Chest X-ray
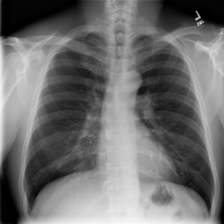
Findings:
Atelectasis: negative
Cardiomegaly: negative
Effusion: negative
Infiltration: negative
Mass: negative
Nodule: negative
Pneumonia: negative
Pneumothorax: negative
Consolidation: negative
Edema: negative
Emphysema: negative
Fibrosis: negative
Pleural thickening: negative
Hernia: negative